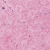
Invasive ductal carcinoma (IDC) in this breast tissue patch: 0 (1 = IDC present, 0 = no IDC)